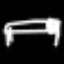
Label: bed